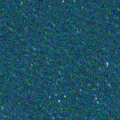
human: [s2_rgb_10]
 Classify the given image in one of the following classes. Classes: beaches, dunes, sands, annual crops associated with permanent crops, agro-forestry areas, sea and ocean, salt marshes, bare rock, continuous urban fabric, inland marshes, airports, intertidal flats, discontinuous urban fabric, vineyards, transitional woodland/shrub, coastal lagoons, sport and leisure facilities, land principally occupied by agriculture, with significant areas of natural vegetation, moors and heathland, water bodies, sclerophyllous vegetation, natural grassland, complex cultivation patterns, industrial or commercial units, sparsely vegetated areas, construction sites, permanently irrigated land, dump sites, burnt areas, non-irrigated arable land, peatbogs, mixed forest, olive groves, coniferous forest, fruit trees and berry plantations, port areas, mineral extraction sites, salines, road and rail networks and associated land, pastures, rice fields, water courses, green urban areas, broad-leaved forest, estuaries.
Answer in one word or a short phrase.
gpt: sea and ocean